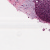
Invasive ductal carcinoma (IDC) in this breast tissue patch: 0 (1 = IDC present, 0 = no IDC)